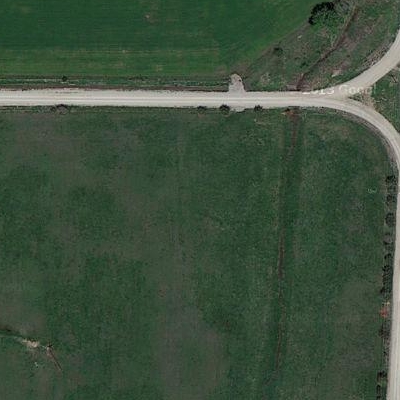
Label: aGrass